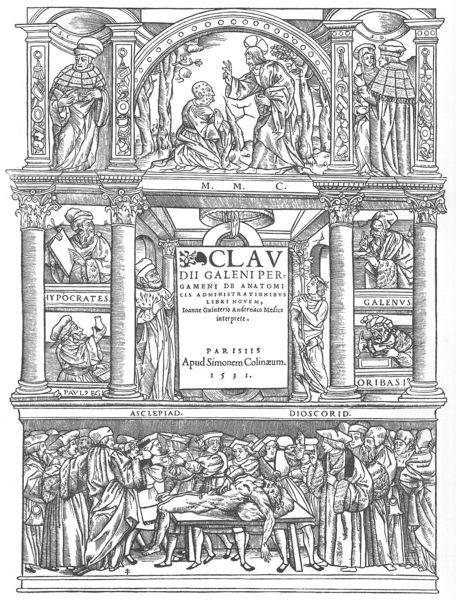
Titel: De anatomicis administrationibus
Künstler: Jacquemin Woeiriot
Standort: Herstellungsort: Paris (EU - F)
Schlagwörter: baum, menschen, säulen, tisch, zeichnung, flasche, anatomie, leiche, schrift, bogen, zuschauer, buch, druck, radierung, stich, illustration, schwarzweiß, text, medizin, kreuzigung, kranker, kupferstich, ärzte, wissenschaft, nischen, sektion, latein, nieschen, frontispiz, pamphlet, obduktion, galen, präparation